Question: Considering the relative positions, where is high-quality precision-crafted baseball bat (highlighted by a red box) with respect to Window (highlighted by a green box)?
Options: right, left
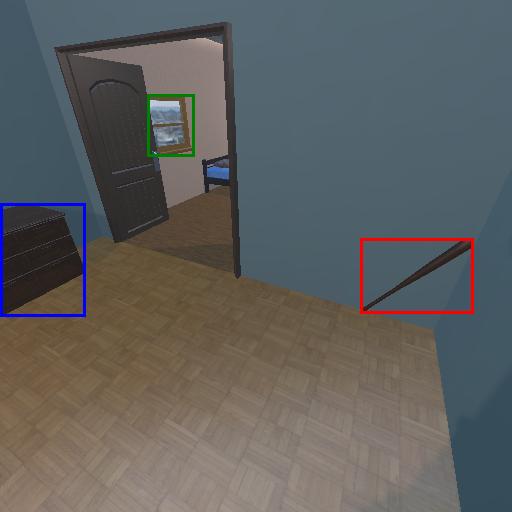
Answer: right